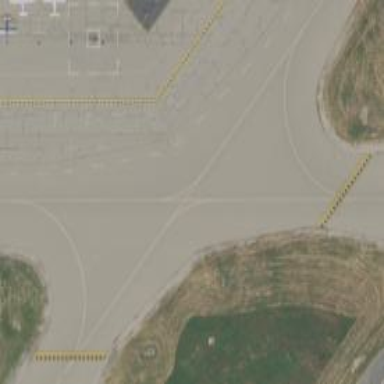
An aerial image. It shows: View of taxiway at the airport.